Question: everything was said in my topic. Thank you. Link to my site: <URL>

HTML:
'''
<div id="header" data-role="header" data-theme="a">
<div class="ui-btn-right" data-role="controlgroup" data-type="horizontal"> <a href="/{$country}/{$lang}/1_reseni-pro-prumyslovou-a-procesni-automatizaci-kvalitu-a-it.html" data-role="button" data-icon="home" data-inline="true" data-theme="b" data-iconpos="notext">Home</a> <a id="menu" href="#" data-role="button" data-inline="true" data-icon="grid" data-theme="b" data-iconpos="notext">Menu</a>
<a id="globe_menu" href="#" data-role="button" data-inline="true" data-theme="b"><img align="left" src="/css/globe_white.png"/></a>
<a style="padding-bottom: 1px;" id="lang_menu" href="#" data-role="button" data-inline="true" data-theme="b"><b>EN</b></a>
<a id="search_menu" href="#" data-role="button" data-inline="true" data-icon="search" data-theme="b" data-iconpos="notext">Search</a>
</div>
<div id="center_logo" style="margin-left: 5px; margin-right: 10px; width: 150px;">
<img border="0" src="/images/logo_ats.png" alt="ATS Logo" />
</div>
<div style="min-height: 15px;"></div>
</div>
'''
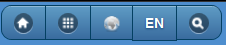
Answer: The language button had padding in it's style, replace
'''
<a style="padding-bottom: 1px;" id="lang_menu" href="#" data-role="button" data-inline="true" data-theme="b"><b>EN</b></a>
'''
with this
'''
<a id="lang_menu" href="#" data-role="button" data-inline="true" data-theme="b"><b>EN</b></a>
'''
(I removed the padding)
I checked on a fiddle and it gets it's correct height that way.